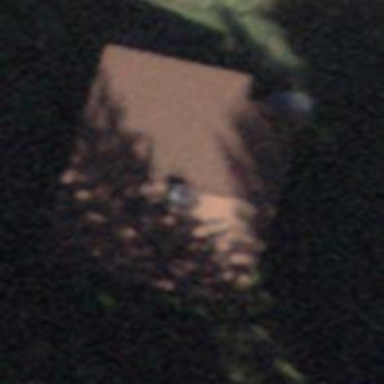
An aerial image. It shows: Cabin.